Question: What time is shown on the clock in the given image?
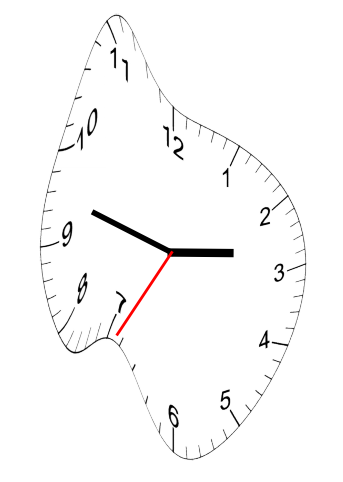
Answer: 02:47:35